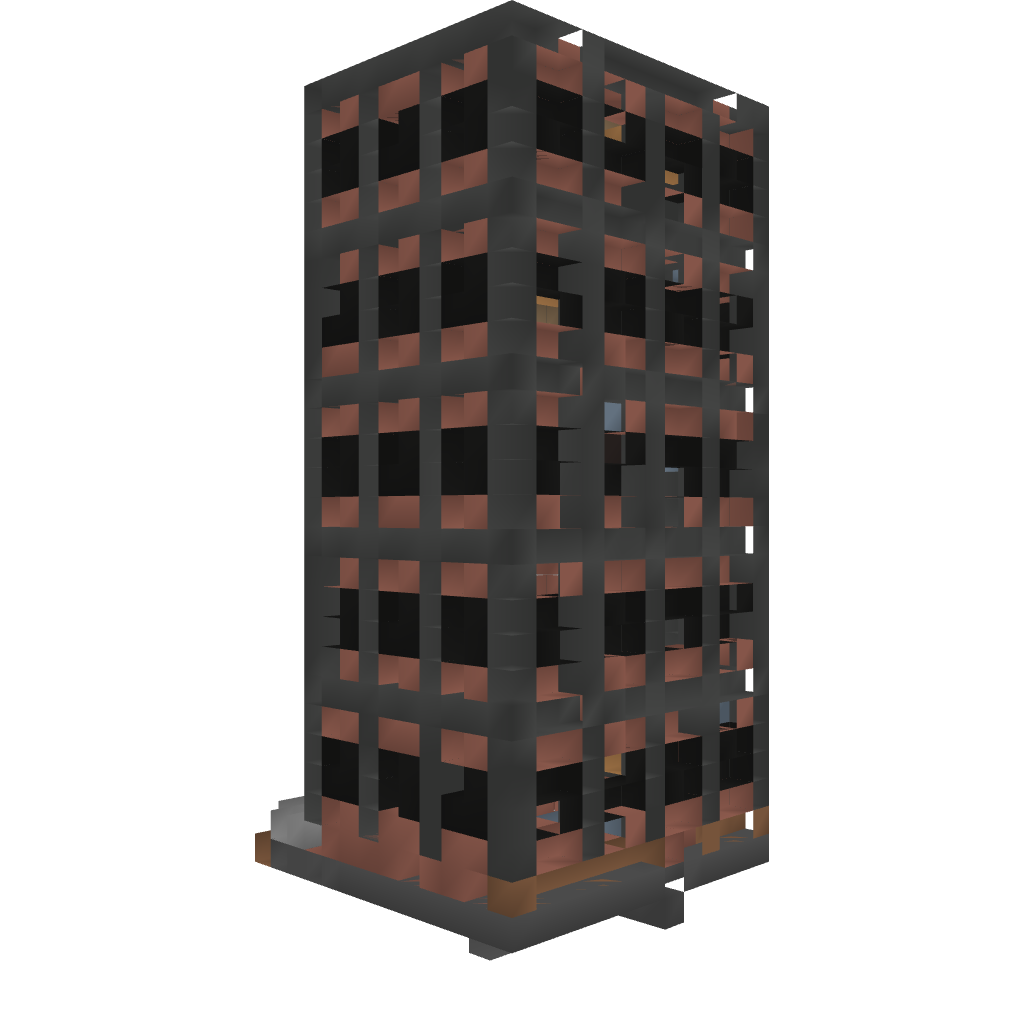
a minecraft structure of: House 5